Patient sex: M
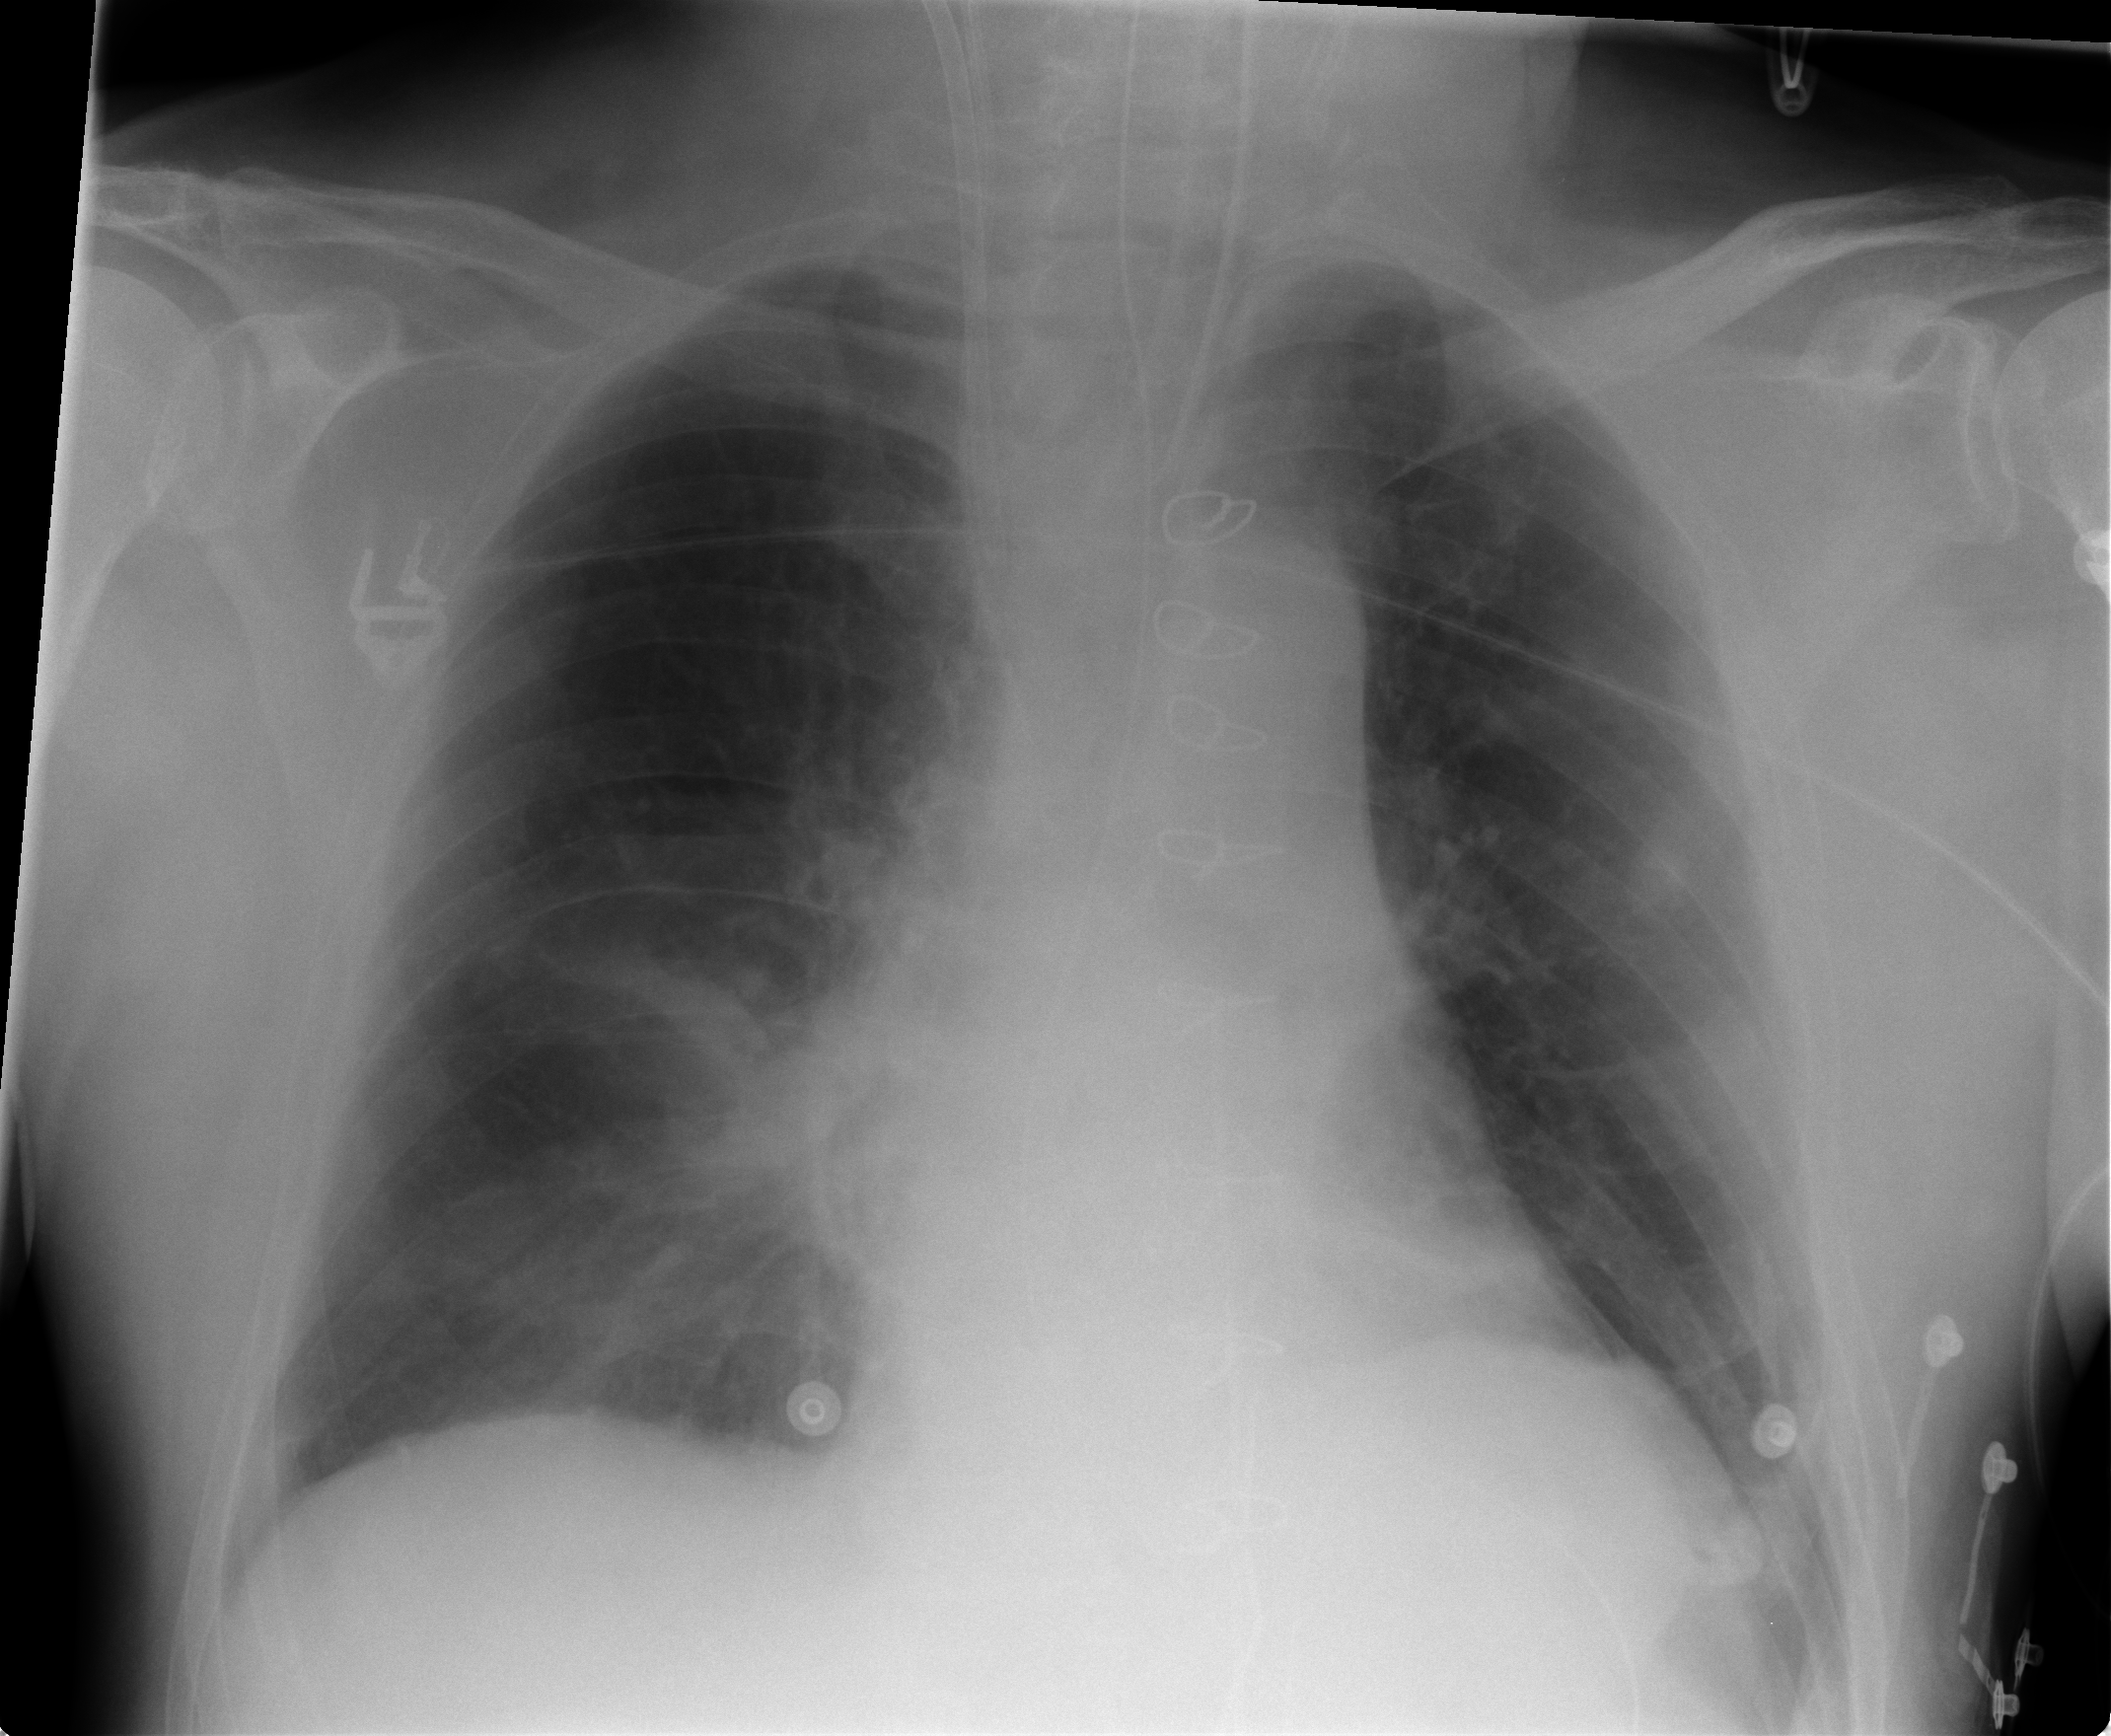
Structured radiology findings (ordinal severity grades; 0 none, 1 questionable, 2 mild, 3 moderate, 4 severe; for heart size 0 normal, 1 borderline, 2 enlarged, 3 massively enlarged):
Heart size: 0
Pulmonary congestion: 0
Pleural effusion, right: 0
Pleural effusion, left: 0
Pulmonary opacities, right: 2
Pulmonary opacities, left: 0
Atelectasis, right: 2
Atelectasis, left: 2